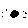
Label: moon